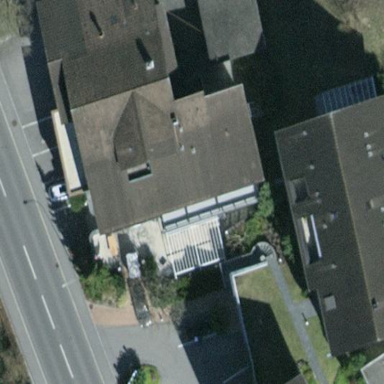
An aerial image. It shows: Hotel building with apartments.